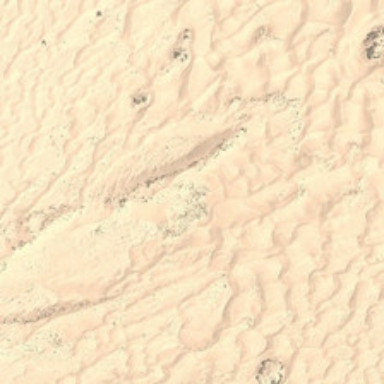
Many small ripples are in a piece of yellow desert .